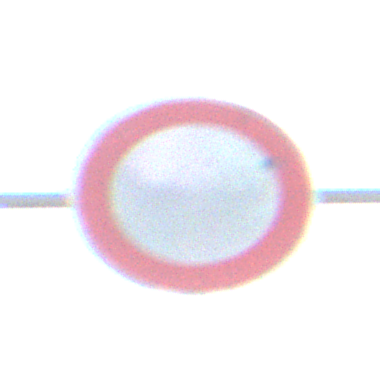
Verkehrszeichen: VerbotFahrzeugeAllerArt
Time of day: MorningAfternoon
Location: Outdoor (Suburban)
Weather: PartlyCloudy
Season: NotSpecified
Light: Natural